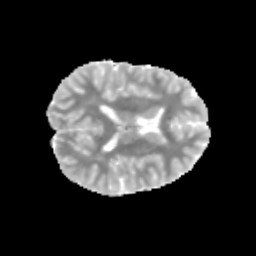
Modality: MD
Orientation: axial
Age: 12
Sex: male
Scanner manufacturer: siemens
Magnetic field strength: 3 T
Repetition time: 3.8 s
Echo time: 0.07 s